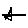
Label: star